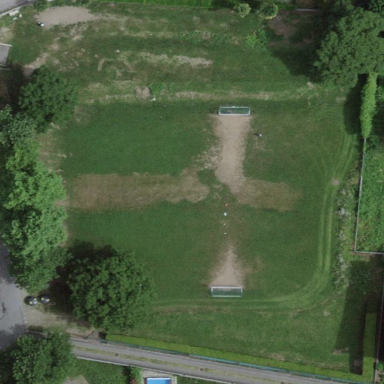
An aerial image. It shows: Recreation ground.